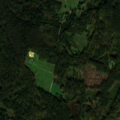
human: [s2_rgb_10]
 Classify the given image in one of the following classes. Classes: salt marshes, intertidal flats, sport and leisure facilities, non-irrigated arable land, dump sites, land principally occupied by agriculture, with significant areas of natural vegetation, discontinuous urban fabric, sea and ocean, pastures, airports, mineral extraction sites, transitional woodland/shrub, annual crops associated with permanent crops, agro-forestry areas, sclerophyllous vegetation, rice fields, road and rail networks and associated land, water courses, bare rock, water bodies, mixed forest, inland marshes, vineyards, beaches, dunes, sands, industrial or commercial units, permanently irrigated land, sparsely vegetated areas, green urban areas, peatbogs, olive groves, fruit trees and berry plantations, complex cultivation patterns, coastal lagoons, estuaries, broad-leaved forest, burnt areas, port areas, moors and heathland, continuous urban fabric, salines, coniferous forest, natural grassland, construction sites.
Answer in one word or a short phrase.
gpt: land principally occupied by agriculture, with significant areas of natural vegetation, coniferous forest, mixed forest